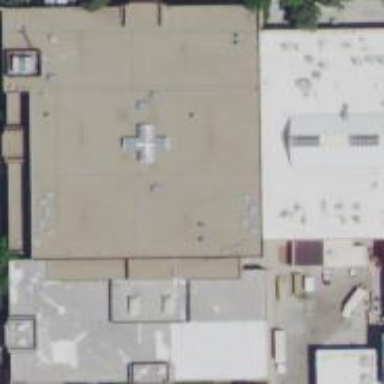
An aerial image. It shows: Department store building.